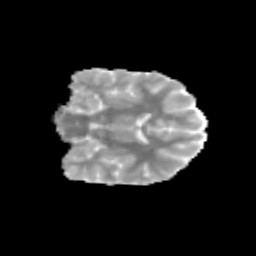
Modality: MD
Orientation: coronal
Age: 10
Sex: female
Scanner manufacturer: siemens
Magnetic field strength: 3 T
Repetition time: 3.8 s
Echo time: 0.07 s